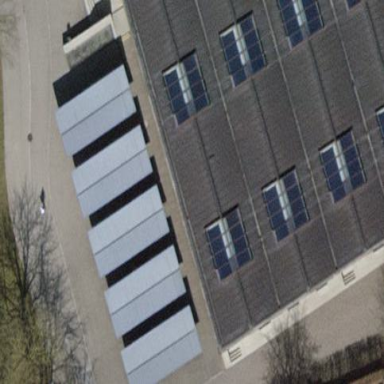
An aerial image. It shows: Bicycle parking facility.